Interaction volume radius: 5 \u00c5
Interaction volume height: 10 \u00c5
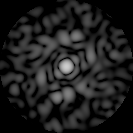
Disorder parameter: 0.8441